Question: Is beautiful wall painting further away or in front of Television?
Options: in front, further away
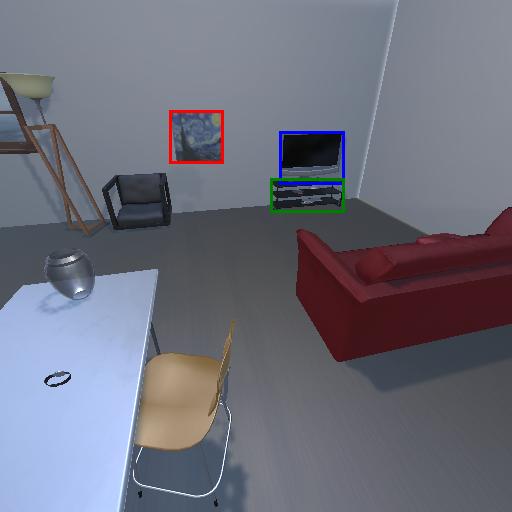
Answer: in front